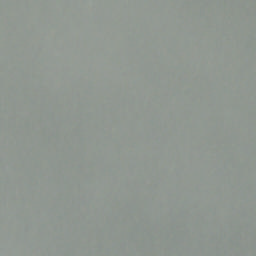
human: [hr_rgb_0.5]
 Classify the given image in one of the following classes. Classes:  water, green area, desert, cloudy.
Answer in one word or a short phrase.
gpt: cloudy